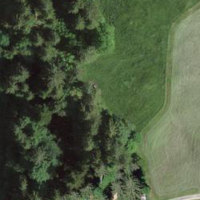
EUNIS habitat code: 25
Species observed at this site:
Corvus corax